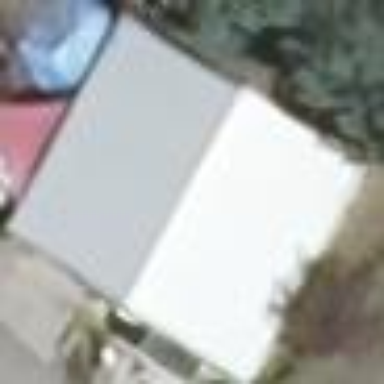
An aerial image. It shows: View of roof of building.